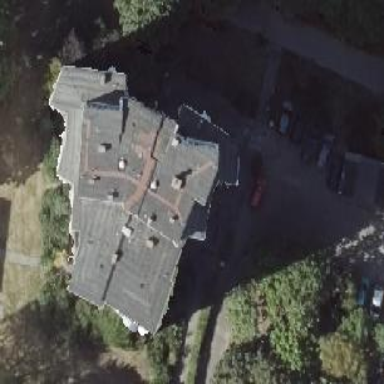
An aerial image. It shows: Flat-roofed apartment building.